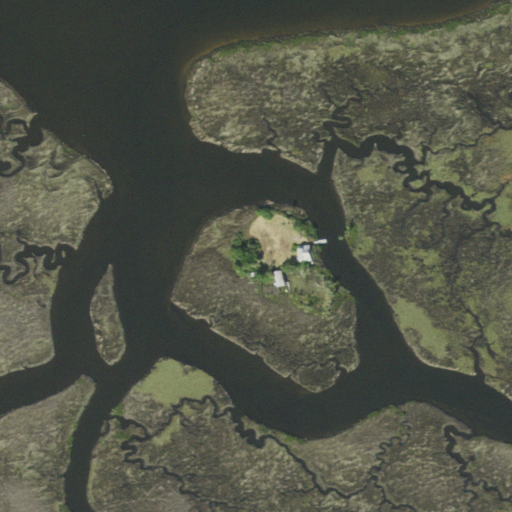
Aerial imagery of island in Florida named Garden Island containing herbaceous wetlands, open water, woody wetlands, open development, and low intensity development